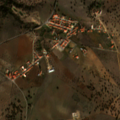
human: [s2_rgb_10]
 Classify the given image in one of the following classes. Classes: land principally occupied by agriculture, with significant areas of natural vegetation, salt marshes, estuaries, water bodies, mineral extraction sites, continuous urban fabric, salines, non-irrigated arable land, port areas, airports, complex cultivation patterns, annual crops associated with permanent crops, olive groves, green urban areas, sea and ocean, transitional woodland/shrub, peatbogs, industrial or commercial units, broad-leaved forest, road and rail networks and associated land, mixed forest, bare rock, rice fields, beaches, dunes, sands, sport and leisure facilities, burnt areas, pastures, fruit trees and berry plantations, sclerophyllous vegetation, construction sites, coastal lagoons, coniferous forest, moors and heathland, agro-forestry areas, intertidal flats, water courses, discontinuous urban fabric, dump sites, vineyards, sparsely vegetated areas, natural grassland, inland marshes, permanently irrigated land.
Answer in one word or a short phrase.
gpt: non-irrigated arable land, olive groves, complex cultivation patterns, agro-forestry areas, transitional woodland/shrub